Interaction volume radius: 10 \u00c5
Interaction volume height: 10 \u00c5
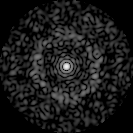
Disorder parameter: 0.8448